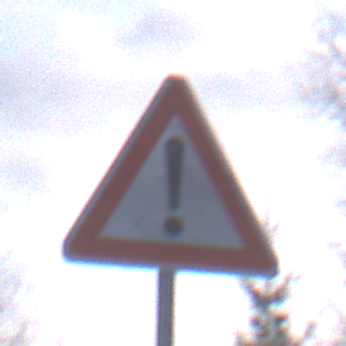
Verkehrszeichen: Gefahrenstelle
Umgebung: Outdoor, Nature
Tageszeit: MorningAfternoon
Wetter: PartlyCloudy
Licht: Natural
Jahreszeit: NotSpecified
Kontrast: HighContrast